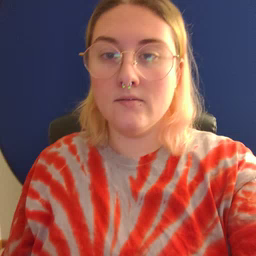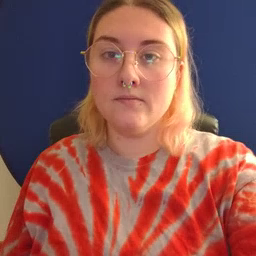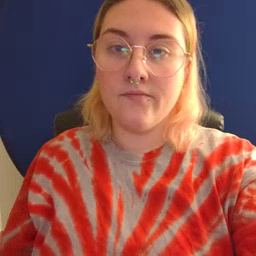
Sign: fall